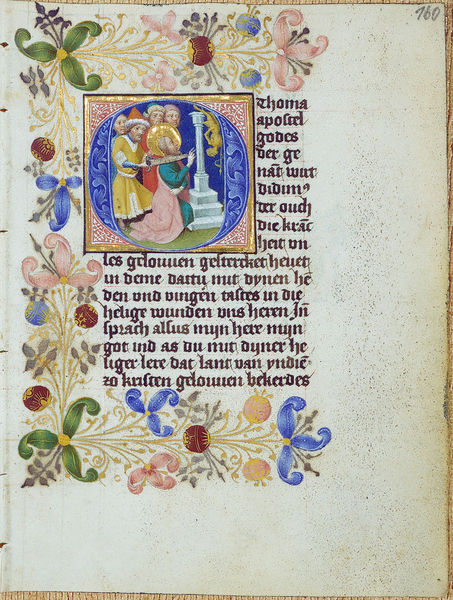
Titel: Lochner-Gebetsbuch
Künstler: Stefan Lochner
Institution: Darmstadt, Universitäts- und Landesbibliothek
Schlagwörter: blau, hand, weiß, grün, menschen, blumen, bunt, männer, säule, blüten, rot, ornament, bibel, bild, gold, pflanzen, schön, schrift, papier, ornamente, thomas, deutsch, stufen, buch, seite, schwert, beten, buchdruck, heiligenschein, christus, jesus, mittelalter, heiliger, heilige, heilig, altdeutsch, handschrift, latein, initial, blumig, apostel, buchmalerei, vignette, bölau, manuskript, buchkunst, ritterschlag, o, rschriftbild betend, 160